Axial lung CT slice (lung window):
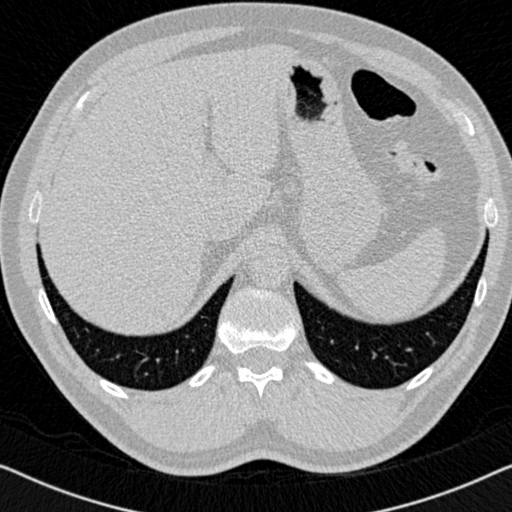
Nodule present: no